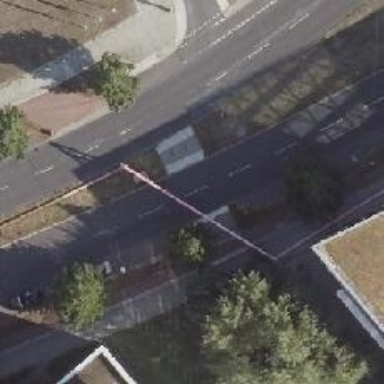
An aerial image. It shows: Unmarked road crossing.